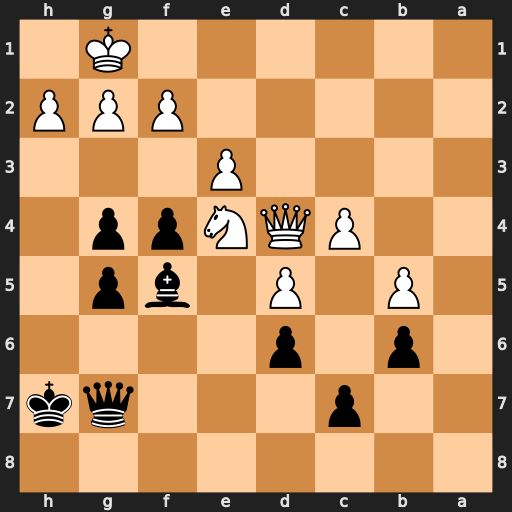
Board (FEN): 8/2p3qk/1p1p4/1P1P1bp1/2PQNpp1/4P3/5PPP/6K1
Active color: b
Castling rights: -
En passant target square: -
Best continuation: Qxd4 exd4 Bxe4